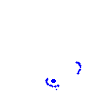
Particle: pion